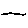
Label: line